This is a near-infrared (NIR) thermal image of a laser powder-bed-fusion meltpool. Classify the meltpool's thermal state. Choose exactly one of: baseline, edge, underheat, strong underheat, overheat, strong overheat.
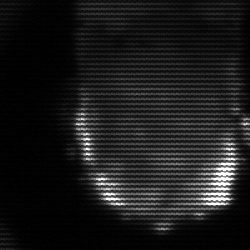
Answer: baseline